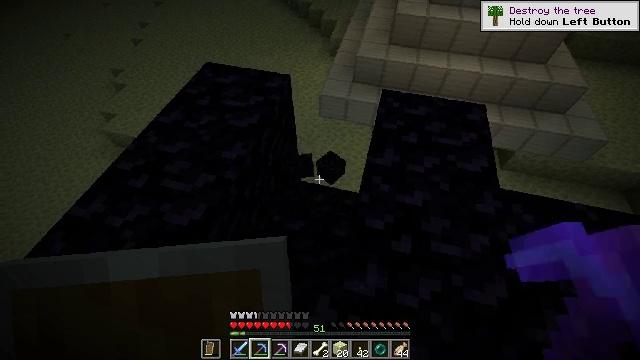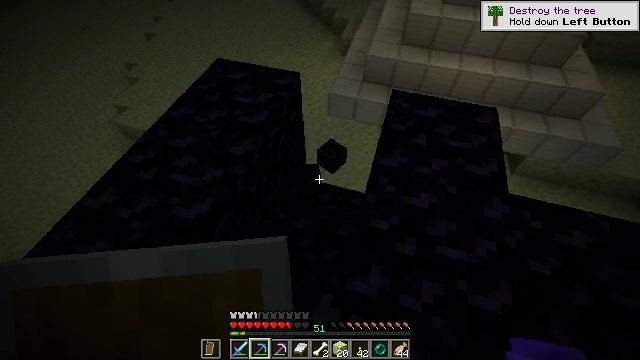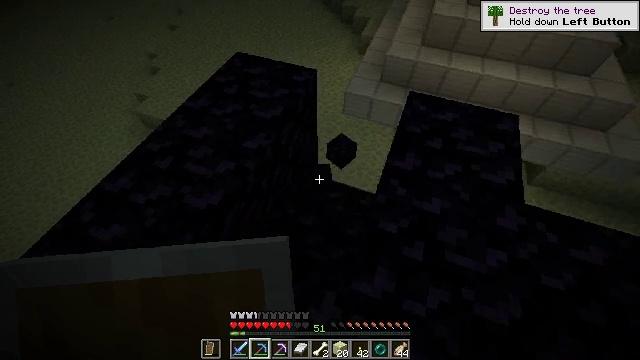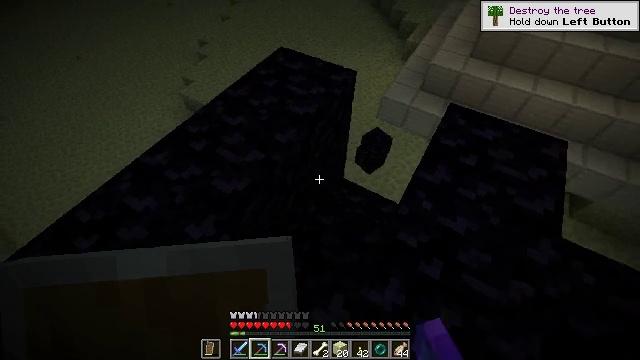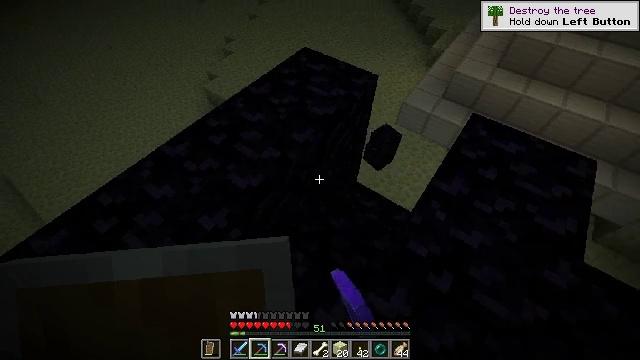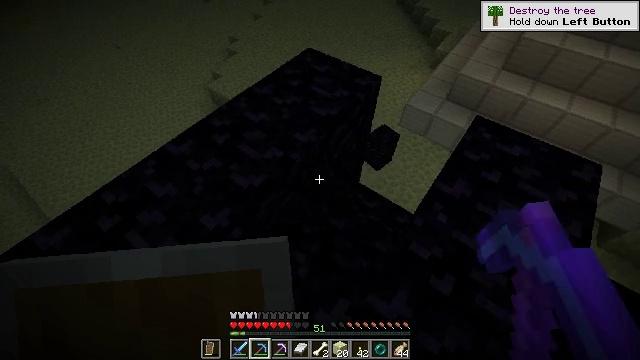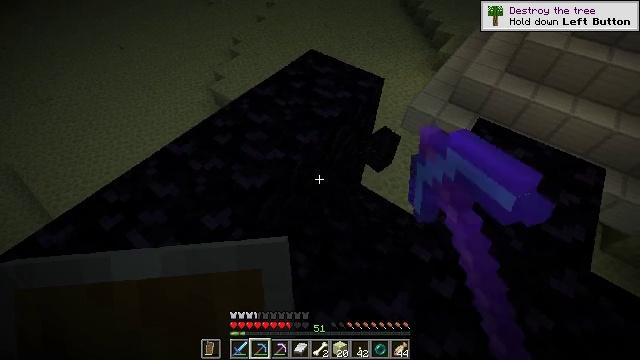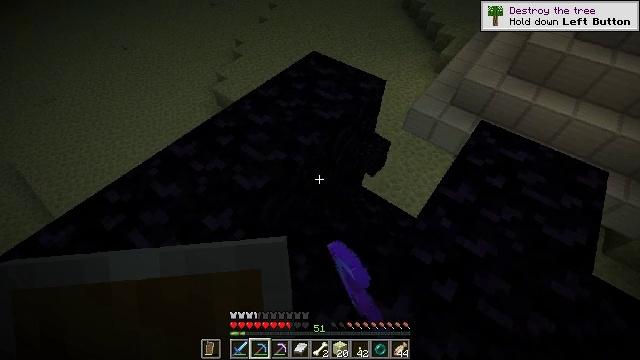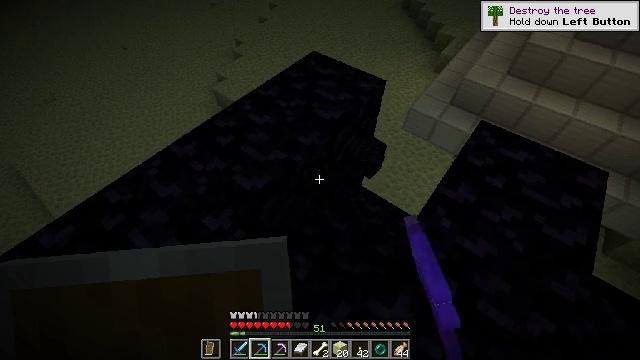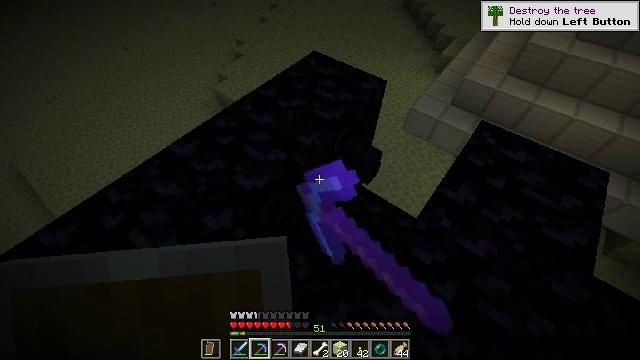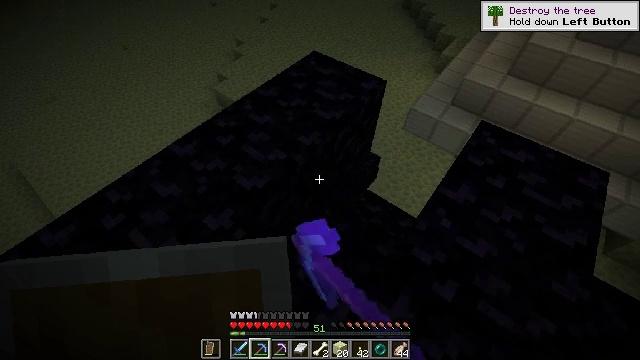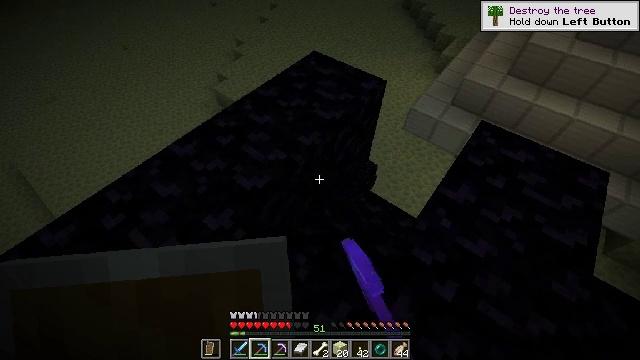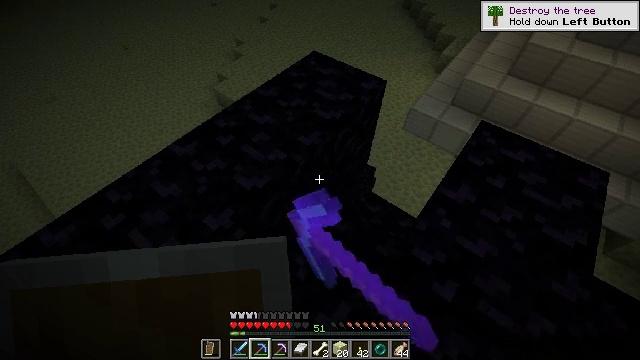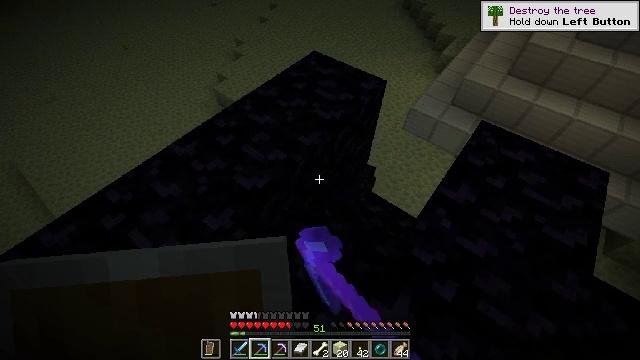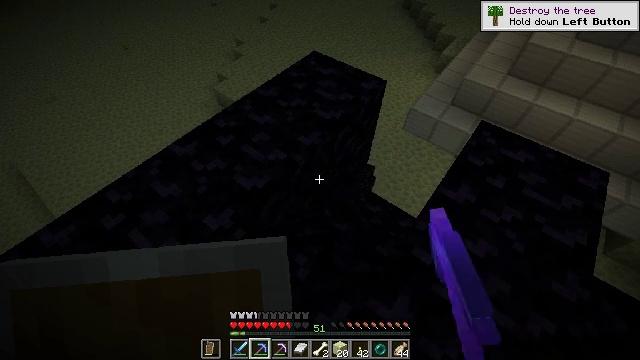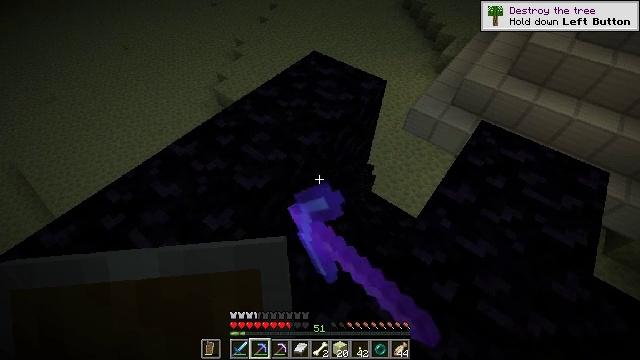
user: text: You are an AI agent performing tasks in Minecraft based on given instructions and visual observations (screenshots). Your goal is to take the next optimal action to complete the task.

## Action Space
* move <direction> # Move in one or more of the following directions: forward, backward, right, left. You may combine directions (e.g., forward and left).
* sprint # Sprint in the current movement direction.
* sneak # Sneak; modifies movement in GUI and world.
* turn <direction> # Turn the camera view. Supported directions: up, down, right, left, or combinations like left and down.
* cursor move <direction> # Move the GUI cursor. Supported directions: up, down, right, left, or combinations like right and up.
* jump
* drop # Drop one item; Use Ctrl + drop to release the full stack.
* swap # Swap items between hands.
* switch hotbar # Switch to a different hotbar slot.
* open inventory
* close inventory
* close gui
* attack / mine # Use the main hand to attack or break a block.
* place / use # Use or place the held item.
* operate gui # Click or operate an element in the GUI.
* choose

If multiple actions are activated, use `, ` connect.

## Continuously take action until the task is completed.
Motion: motion action
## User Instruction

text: Break the obsidian using a diamond or netherite pickaxe.
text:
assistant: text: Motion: turn left, attack / mine
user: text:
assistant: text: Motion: turn left, attack / mine
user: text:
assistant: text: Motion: turn left, attack / mine
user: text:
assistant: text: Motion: turn left, attack / mine
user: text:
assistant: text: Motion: attack / mine
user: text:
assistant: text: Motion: attack / mine
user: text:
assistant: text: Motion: attack / mine
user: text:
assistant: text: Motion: attack / mine
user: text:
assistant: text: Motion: attack / mine
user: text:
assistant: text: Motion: attack / mine
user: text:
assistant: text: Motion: attack / mine
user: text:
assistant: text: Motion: attack / mine
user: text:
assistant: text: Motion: attack / mine
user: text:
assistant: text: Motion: attack / mine
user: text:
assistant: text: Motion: attack / mine
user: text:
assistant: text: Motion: attack / mine
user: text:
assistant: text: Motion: attack / mine
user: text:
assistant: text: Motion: attack / mine
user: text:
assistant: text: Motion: attack / mine
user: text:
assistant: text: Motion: attack / mine
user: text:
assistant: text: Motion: attack / mine
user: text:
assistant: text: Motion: attack / mine
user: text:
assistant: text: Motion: attack / mine
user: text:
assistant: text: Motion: attack / mine
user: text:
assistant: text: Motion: attack / mine
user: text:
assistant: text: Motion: attack / mine
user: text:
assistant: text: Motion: attack / mine
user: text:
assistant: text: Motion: attack / mine
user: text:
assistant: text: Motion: attack / mine
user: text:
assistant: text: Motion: attack / mine